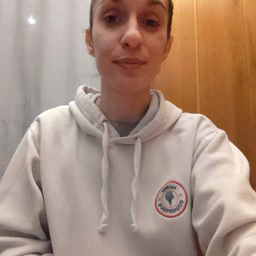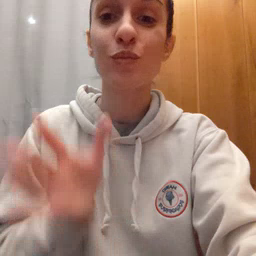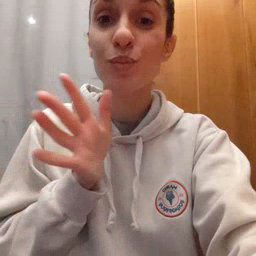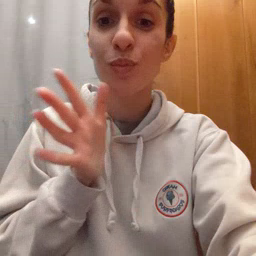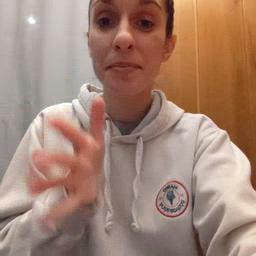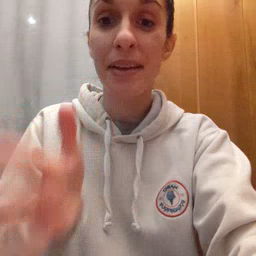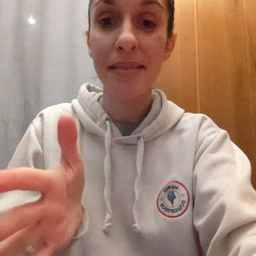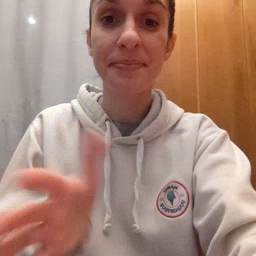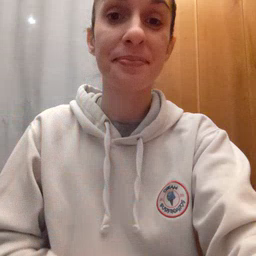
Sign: grandma